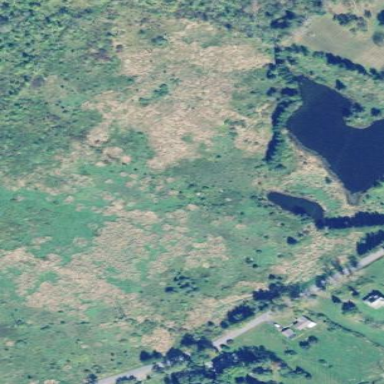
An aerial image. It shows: Nature reserve within reservoir watershed. The protection object in this area is water.